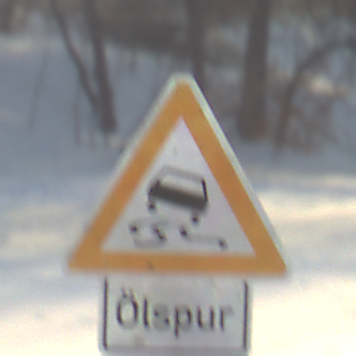
Verkehrszeichen: SchleuderOderRutschgefahr
Zusatzzeichen unten: HinweiseAufGefahrenDurchVerbaleAngabe1
Umgebung: Outdoor, Suburban
Tageszeit: MorningAfternoon
Wetter: PartlyCloudy
Licht: Natural
Jahreszeit: NotSpecified
Kontrast: HighContrast